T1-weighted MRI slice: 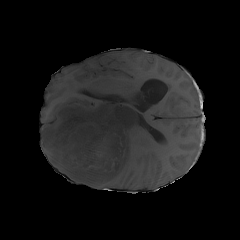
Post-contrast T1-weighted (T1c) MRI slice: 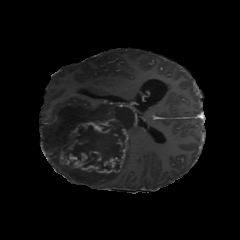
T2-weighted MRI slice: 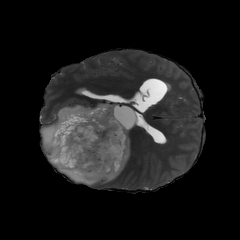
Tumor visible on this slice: yes